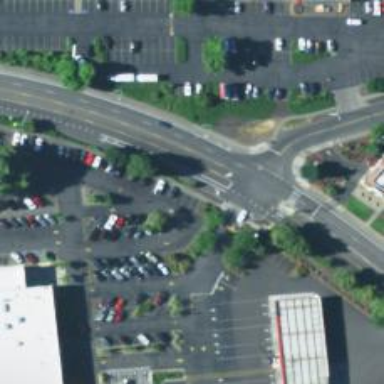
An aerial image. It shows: Parking space.